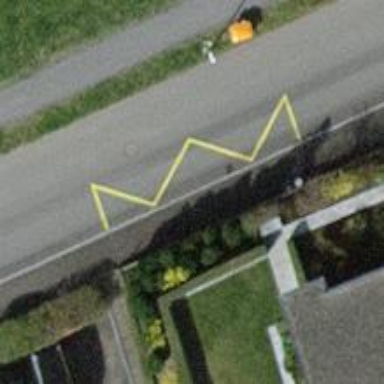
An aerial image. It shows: Bus stop with platform for public transport.